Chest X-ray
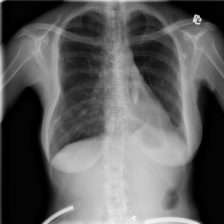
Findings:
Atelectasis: negative
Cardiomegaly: negative
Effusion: negative
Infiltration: negative
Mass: positive
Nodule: negative
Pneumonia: negative
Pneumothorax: negative
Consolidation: negative
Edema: negative
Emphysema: negative
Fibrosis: negative
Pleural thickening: negative
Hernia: negative